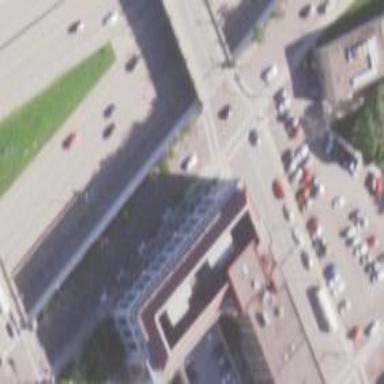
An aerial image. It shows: Part of building with mansard roof in rosy brown color. The building itself is dark gray.